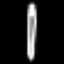
Label: pencil